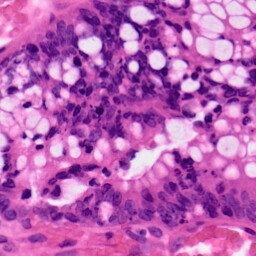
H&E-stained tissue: Colon